Question: I am dealing with a design that is a bit of a challenge.
The site requires the use of a sticky footer and , equal length columns. I have been cheating the other pages with a a background image, but I have a few troublesome pages which have a header in the left column.
The header has a gap beneath it revealing the background image, so my descending a background image is not viable.

<URL> I have included the sticky footer, and sectioned it in the CSS as it is essential that the solution works with the sticky footer.
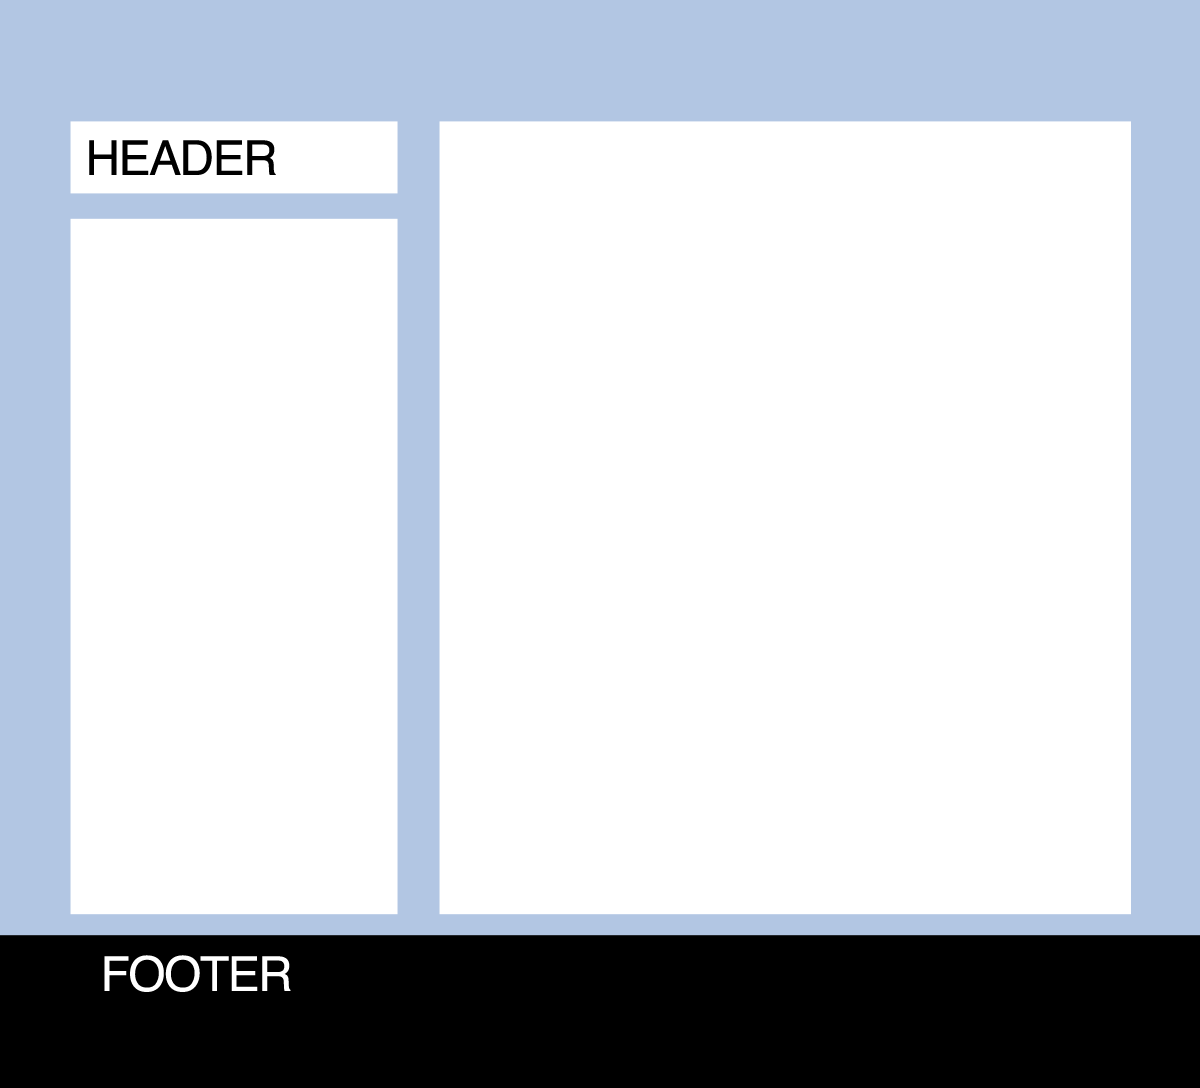
Answer: You can use 'Display:table' property for this. Write like this:
'''
#columns{
width:90%;
display:table;
}
.column{
border: 1px dotted blue;
display:table-cell;
}
'''
Check this <URL>
But it's not work in IE7 & below.